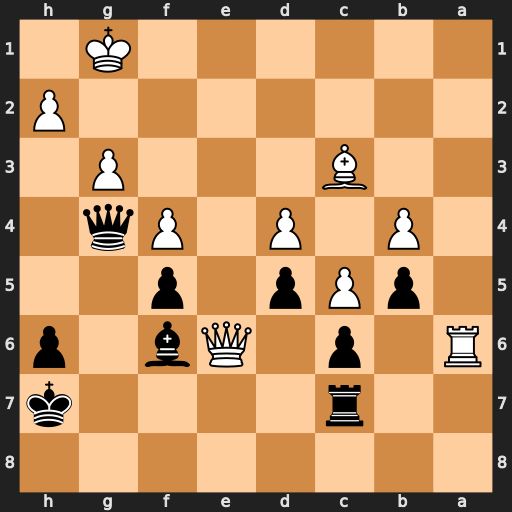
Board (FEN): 8/2r4k/R1p1Qb1p/1pPp1p2/1P1P1Pq1/2B3P1/7P/6K1
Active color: b
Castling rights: -
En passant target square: -
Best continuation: Re7 Qxe7+ Bxe7